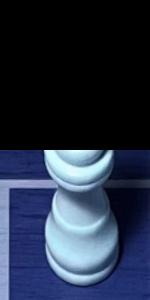
Label: King_White